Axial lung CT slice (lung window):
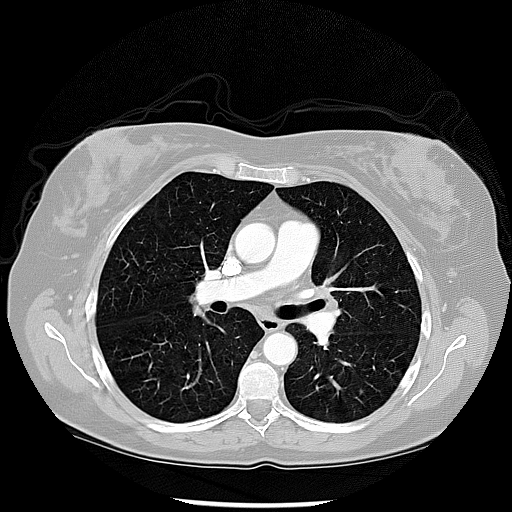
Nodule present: no